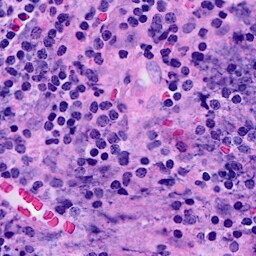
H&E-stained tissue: Breast